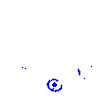
Particle: pion